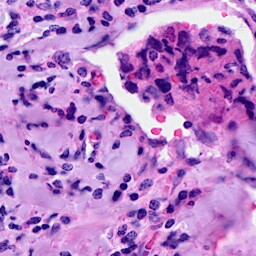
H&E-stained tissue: Breast